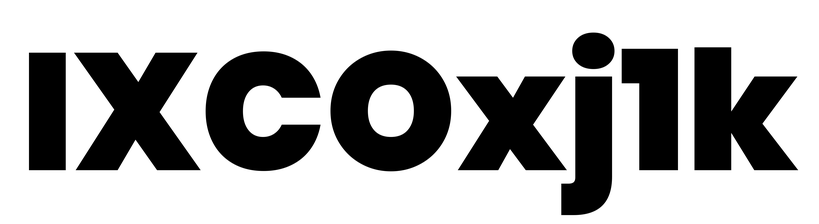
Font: Poppins-Black